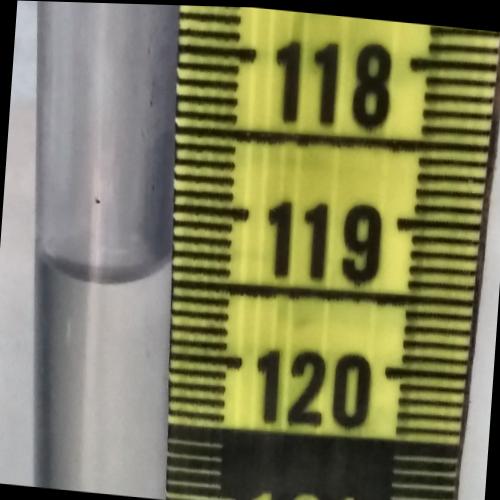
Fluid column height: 119.5 cm